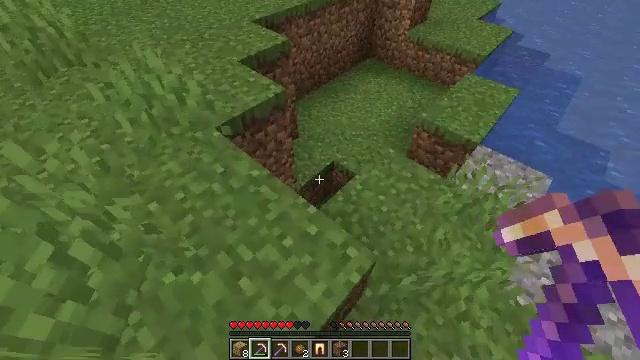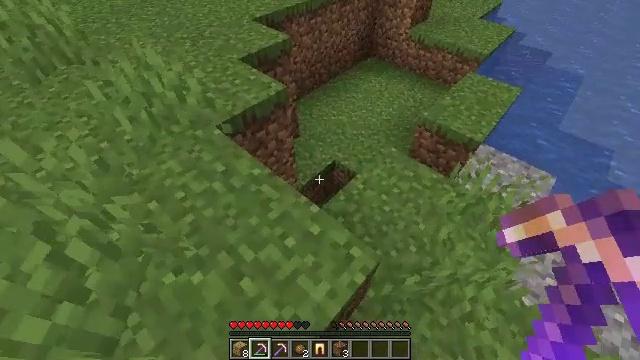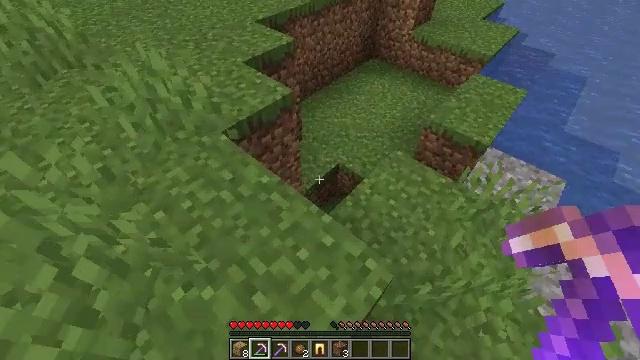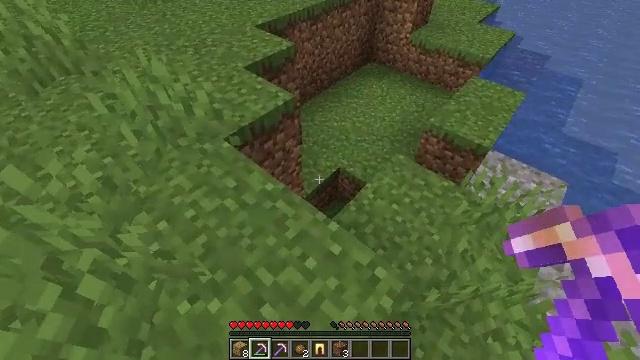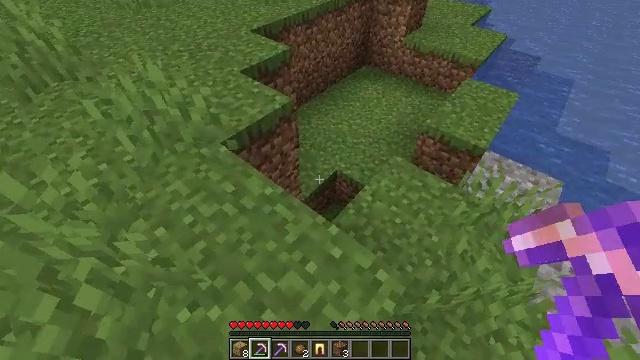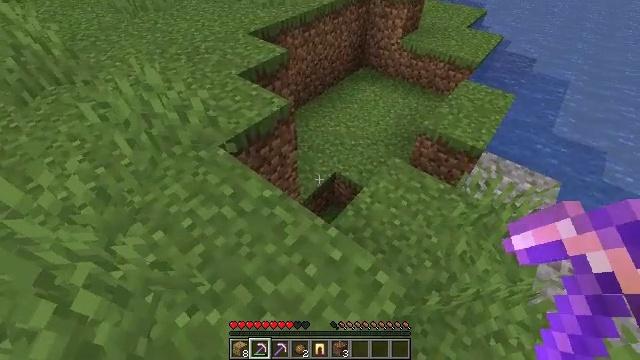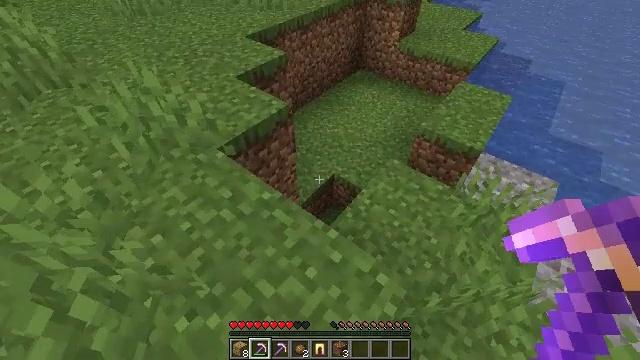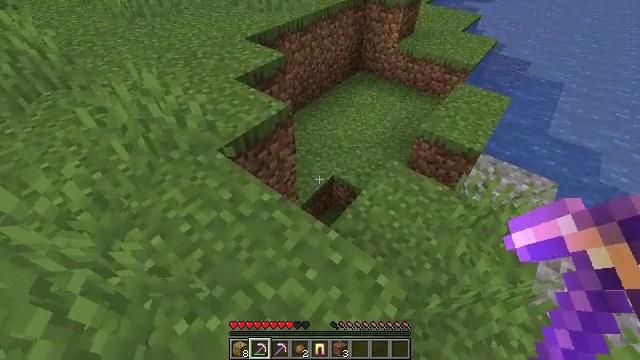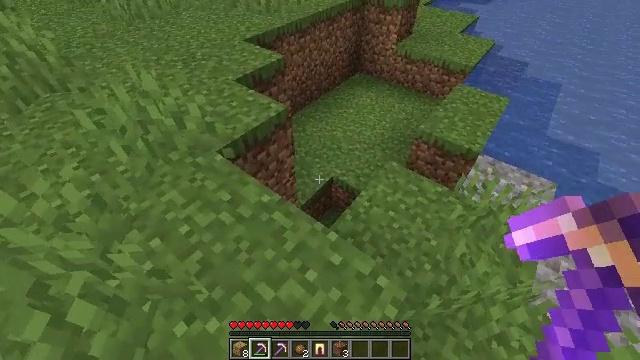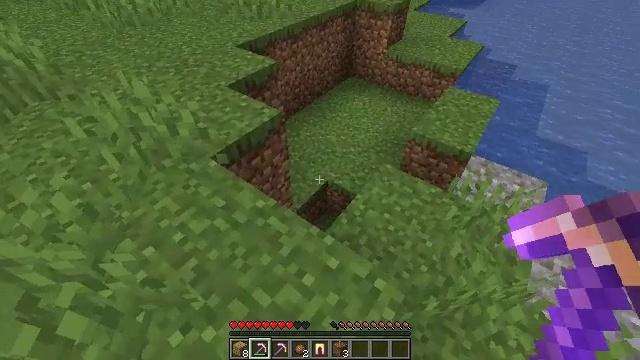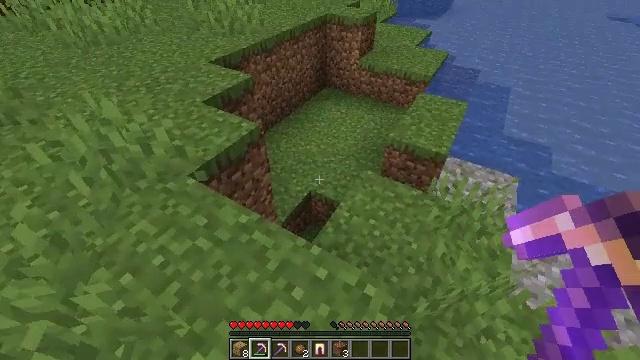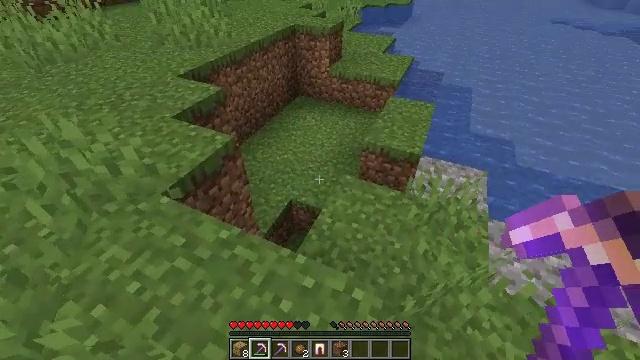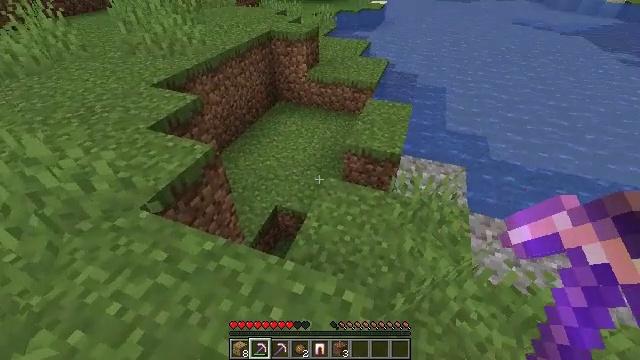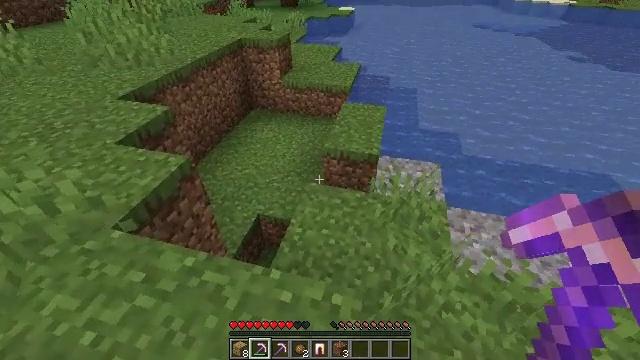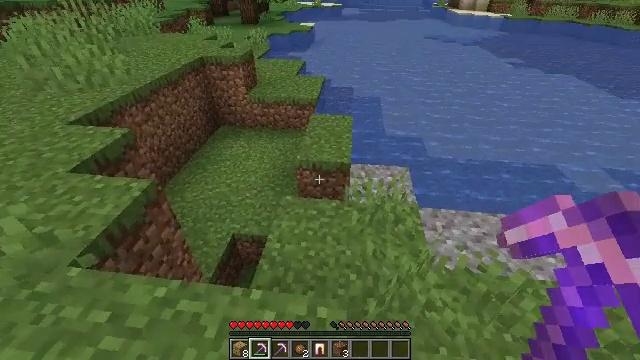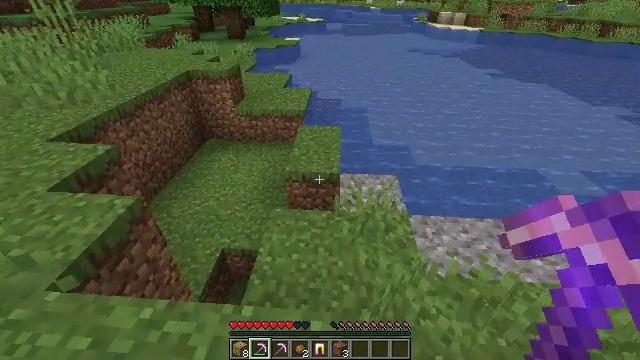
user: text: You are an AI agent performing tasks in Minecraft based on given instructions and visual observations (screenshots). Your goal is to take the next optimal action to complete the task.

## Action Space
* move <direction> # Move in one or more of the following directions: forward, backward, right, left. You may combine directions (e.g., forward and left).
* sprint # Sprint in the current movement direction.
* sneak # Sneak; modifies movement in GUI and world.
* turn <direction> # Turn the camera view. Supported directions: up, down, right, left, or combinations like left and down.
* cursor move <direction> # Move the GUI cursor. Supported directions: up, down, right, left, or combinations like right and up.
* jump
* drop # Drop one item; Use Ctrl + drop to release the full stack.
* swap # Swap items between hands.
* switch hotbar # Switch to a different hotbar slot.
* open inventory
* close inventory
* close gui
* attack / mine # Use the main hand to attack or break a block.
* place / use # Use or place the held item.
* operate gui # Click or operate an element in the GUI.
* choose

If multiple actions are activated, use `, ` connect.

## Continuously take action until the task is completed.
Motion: motion action
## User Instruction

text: Collect some oak leaves.
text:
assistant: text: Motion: no_op
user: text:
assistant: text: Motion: no_op
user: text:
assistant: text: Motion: no_op
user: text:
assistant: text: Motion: turn right
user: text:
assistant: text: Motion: no_op
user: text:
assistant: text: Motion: no_op
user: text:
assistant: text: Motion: no_op
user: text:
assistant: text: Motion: no_op
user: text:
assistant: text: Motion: turn right
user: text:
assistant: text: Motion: turn right and up
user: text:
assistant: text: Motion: turn right and up
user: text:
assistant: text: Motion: turn right
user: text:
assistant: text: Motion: turn right and up
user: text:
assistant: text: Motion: turn right and up
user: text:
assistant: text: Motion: turn right and up
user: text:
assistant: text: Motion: no_op
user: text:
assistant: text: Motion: turn right and up
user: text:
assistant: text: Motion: turn right and up
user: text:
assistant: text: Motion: turn right and up
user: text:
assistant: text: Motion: turn right and up
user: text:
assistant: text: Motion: turn right and up
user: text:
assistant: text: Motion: turn right
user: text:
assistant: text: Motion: no_op
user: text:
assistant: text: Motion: no_op
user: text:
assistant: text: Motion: no_op
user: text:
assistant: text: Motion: no_op
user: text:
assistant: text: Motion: no_op
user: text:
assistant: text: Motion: no_op
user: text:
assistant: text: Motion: no_op
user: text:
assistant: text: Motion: no_op